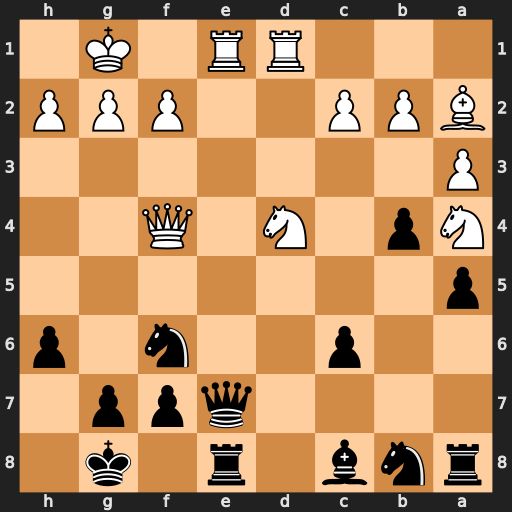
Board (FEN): rnb1r1k1/4qpp1/2p2n1p/p7/Np1N1Q2/P7/BPP2PPP/3RR1K1
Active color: b
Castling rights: -
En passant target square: -
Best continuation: Qxe1+ Rxe1 Rxe1#